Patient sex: M
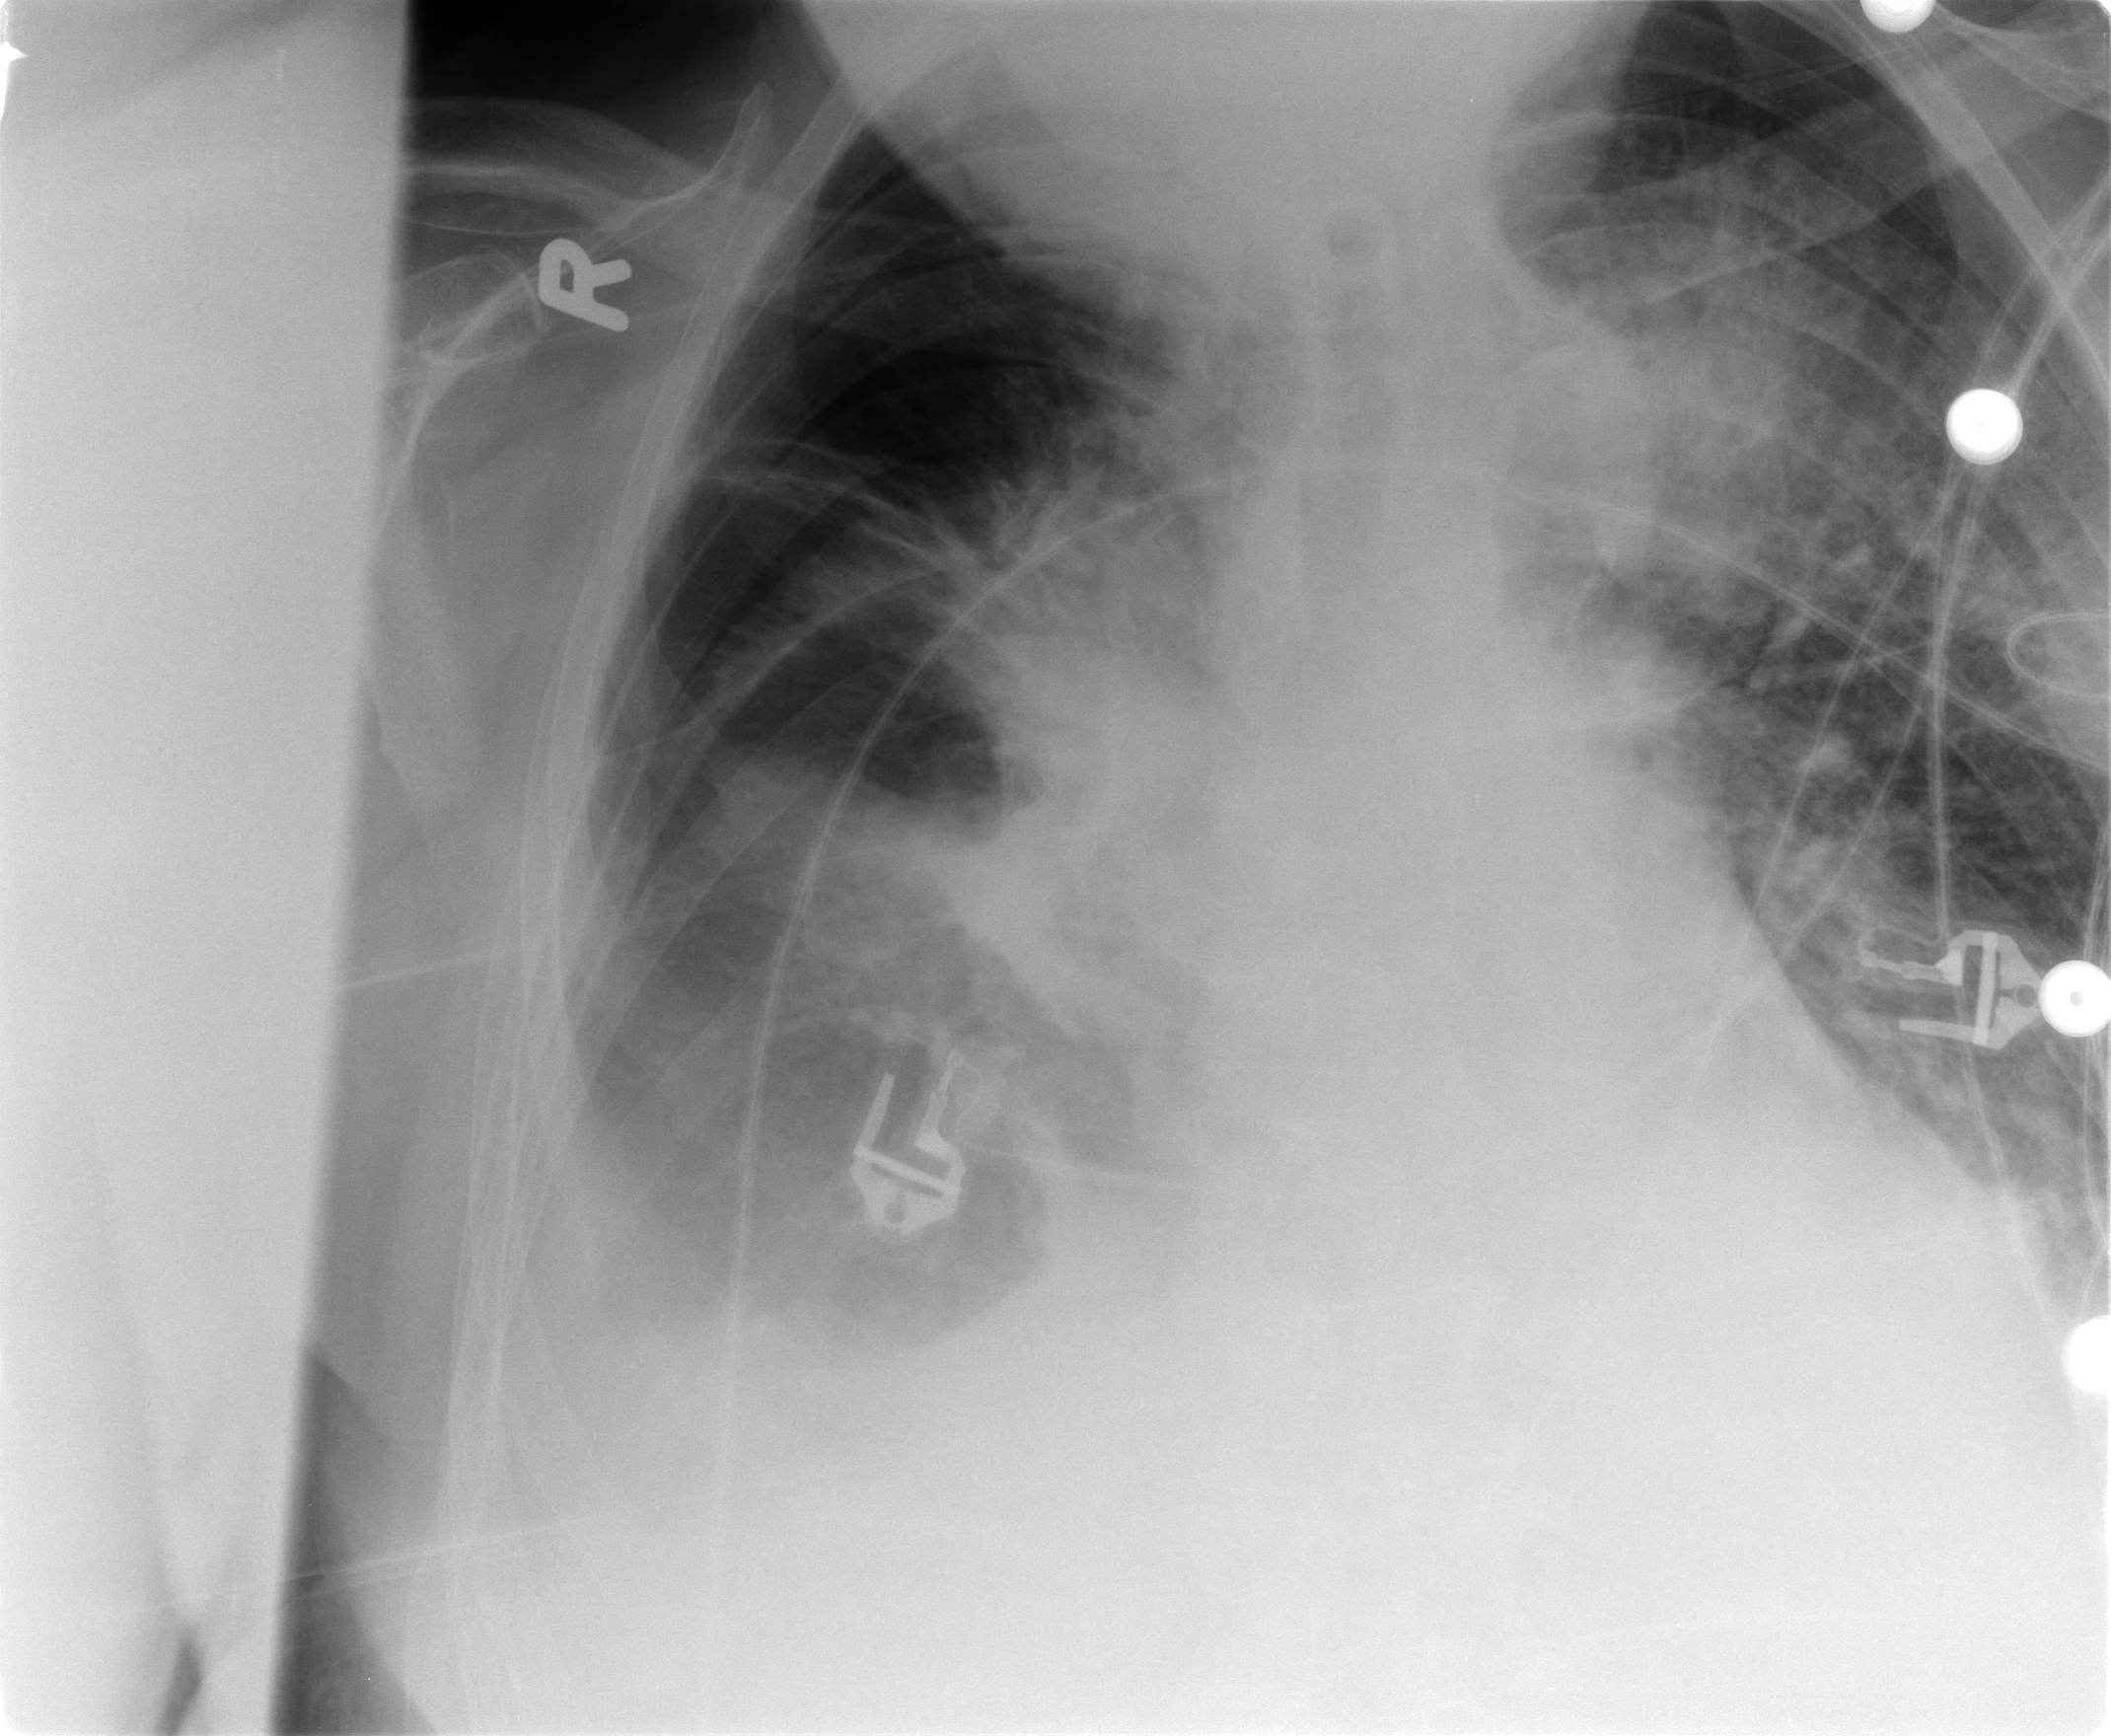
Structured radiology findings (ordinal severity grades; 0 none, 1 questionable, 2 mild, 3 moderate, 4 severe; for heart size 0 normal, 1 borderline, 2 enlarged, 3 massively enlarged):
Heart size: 0
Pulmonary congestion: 2
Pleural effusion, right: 3
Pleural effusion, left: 2
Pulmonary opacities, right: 3
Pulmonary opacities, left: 3
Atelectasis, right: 2
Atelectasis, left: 2